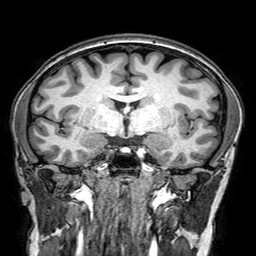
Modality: T1w
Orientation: sagittal
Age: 28
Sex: female
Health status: healthy
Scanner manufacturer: philips
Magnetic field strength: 3 T